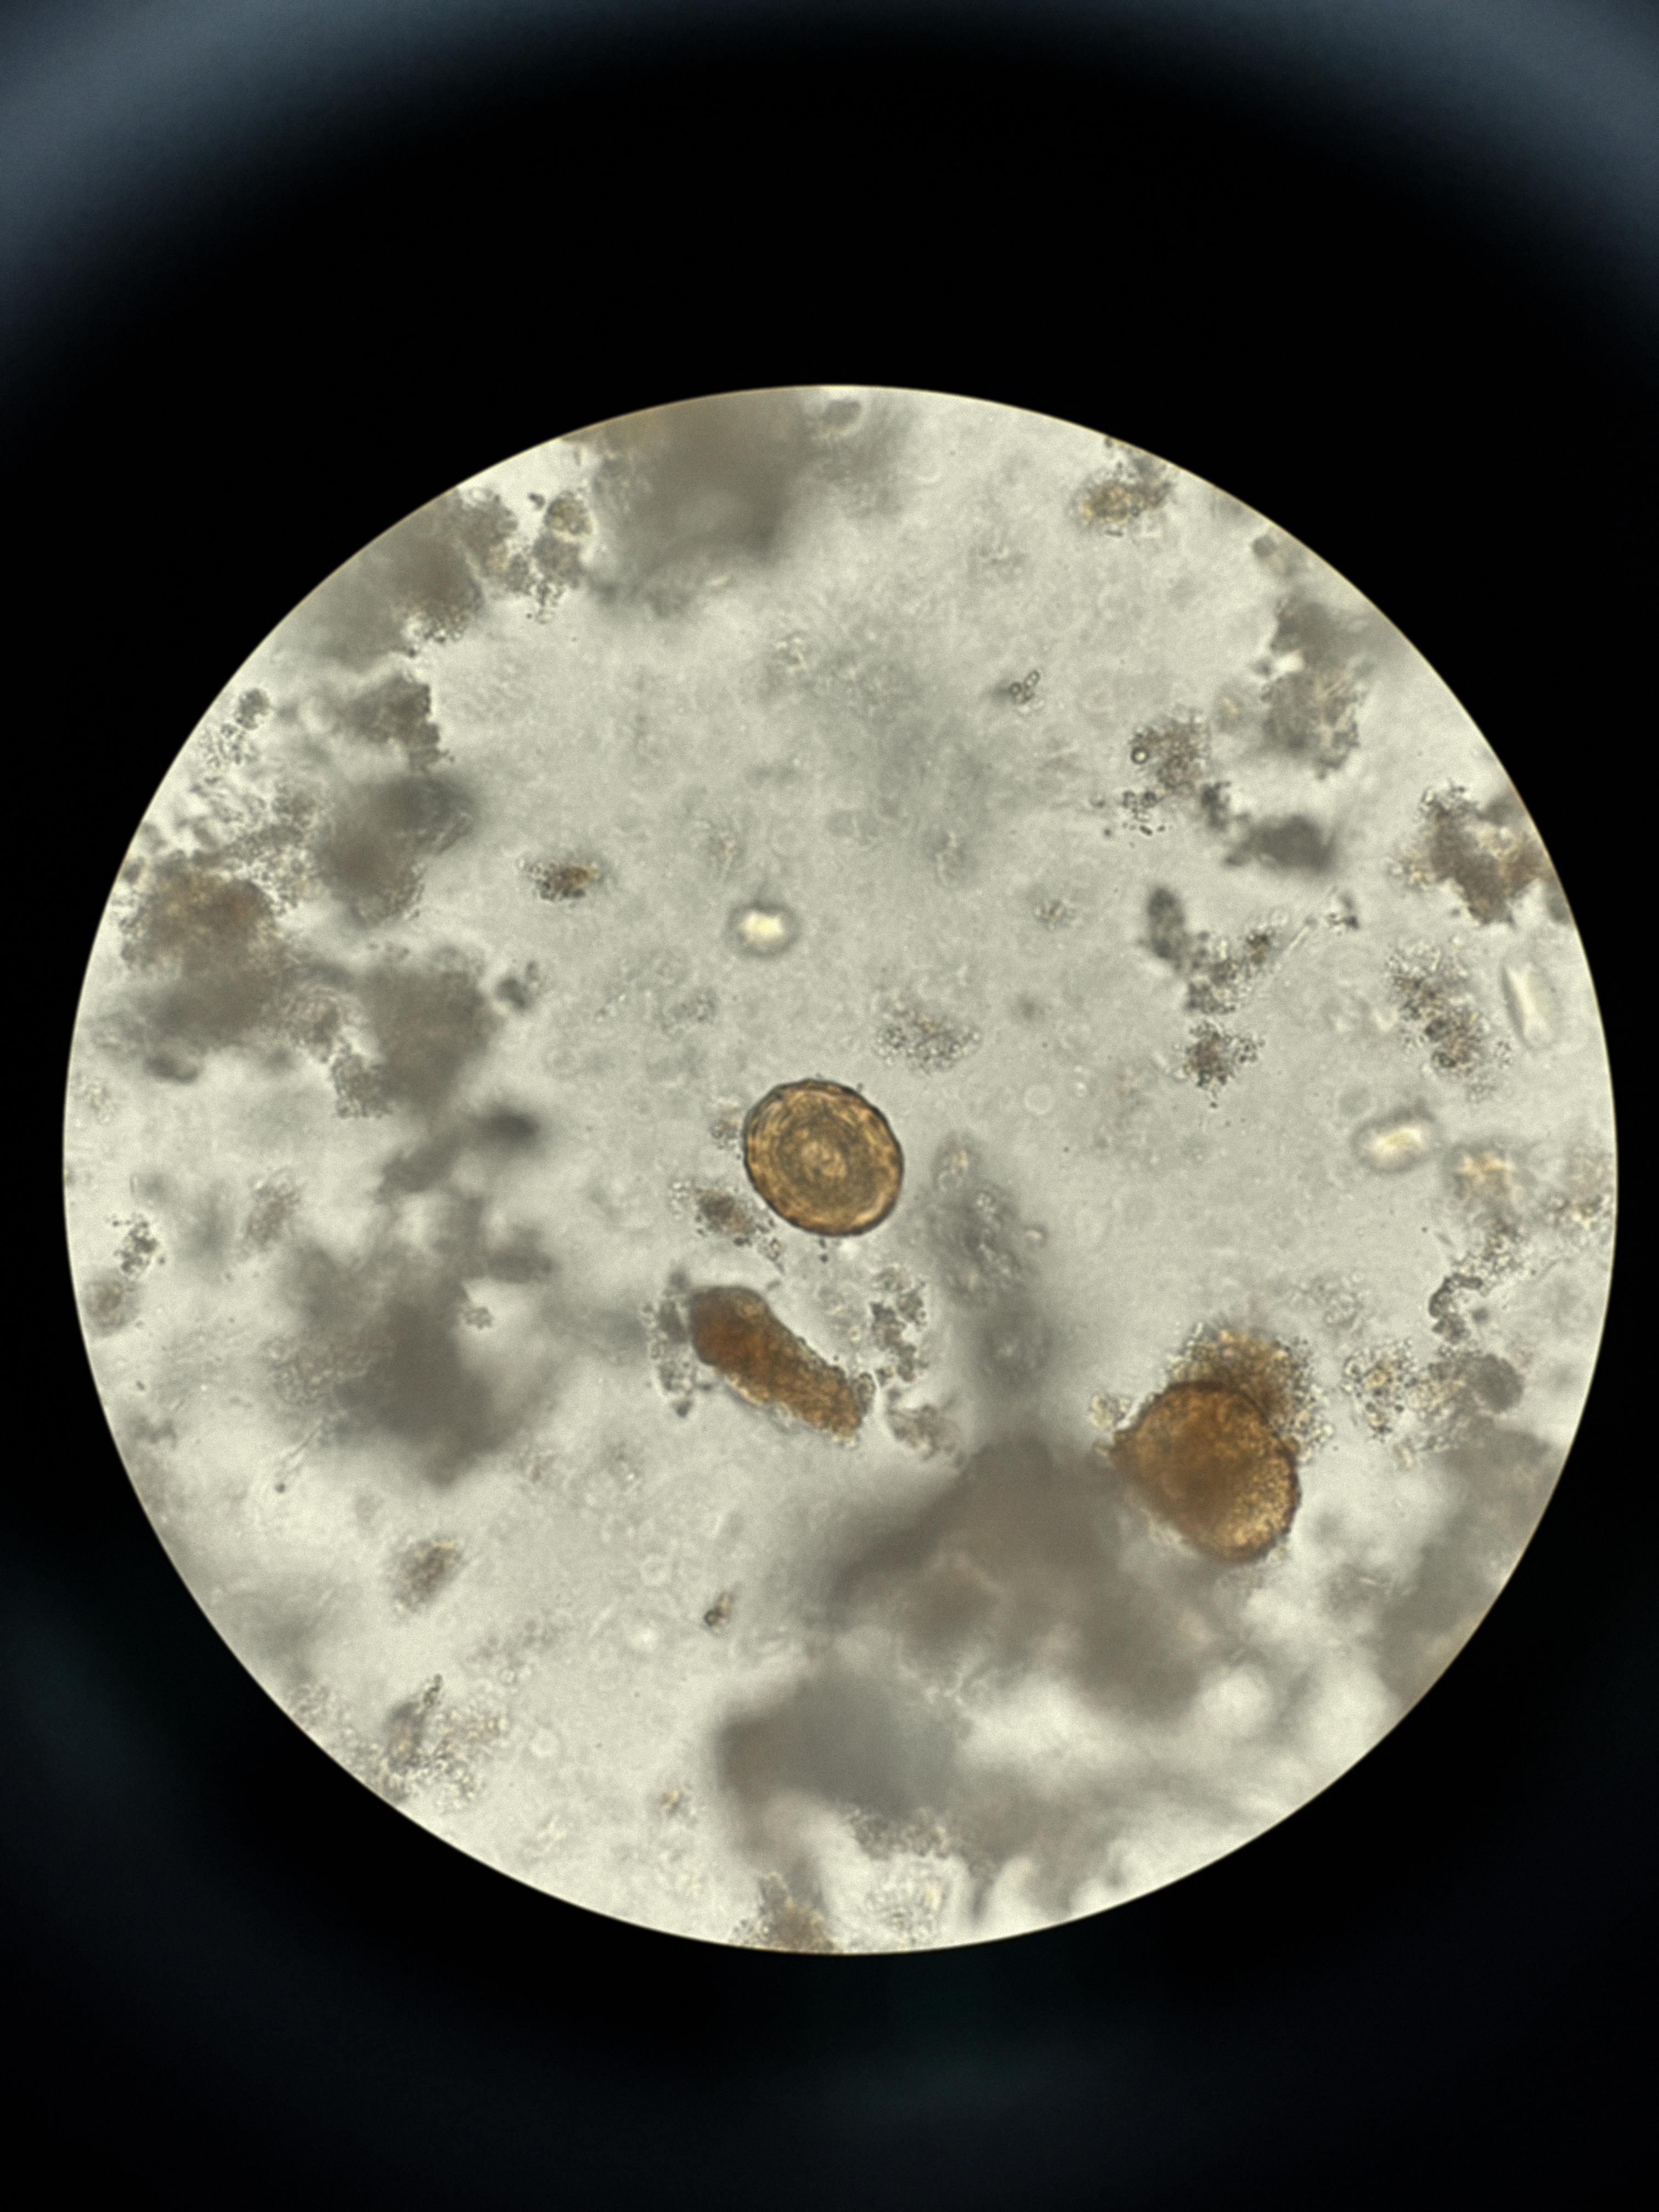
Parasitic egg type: Ascaris lumbricoides